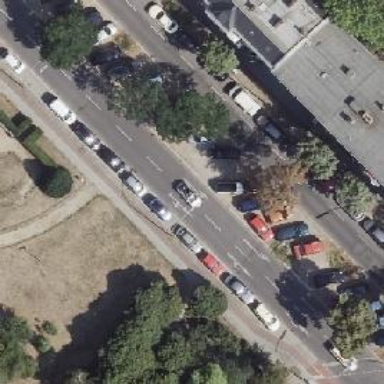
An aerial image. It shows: Street-side parallel parking available at this location.